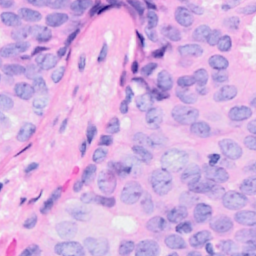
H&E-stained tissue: Breast